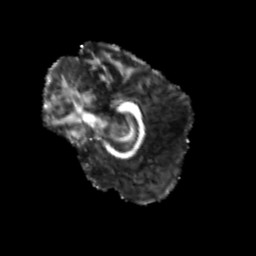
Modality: FA
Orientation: sagittal
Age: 28
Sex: female
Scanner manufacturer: siemens
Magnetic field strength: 3 T
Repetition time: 3.5 s
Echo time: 0.113 s